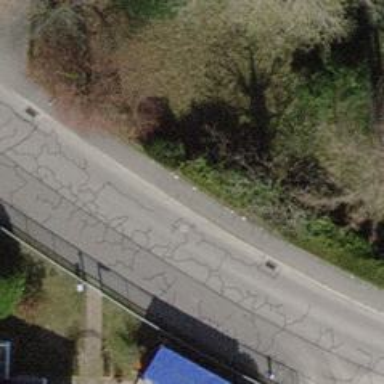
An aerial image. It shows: Sidewalk along the footway.